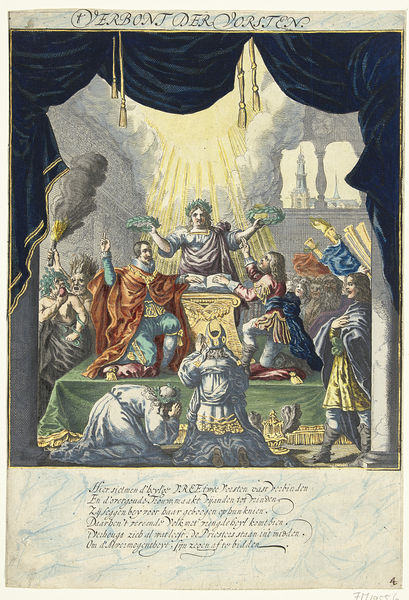
Titel: Vertoning van het Verbond der Vorsten
Künstler: Salomon Savery
Standort: Amsterdam
Institution: Rijksmuseum
Schlagwörter: blau, feuer, himmel, gelb, kirchturm, bunt, fenster, licht, szene, säule, rot, vorhang, kirche, qualm, rauch, sonne, mantel, gewänder, krone, schrift, thron, podest, religion, strahlen, druck, text, knien, beten, kranz, fürst, sänger, christlich, krönung, kränze, fackel, dornenkrone, schwur, lorbeerkränze